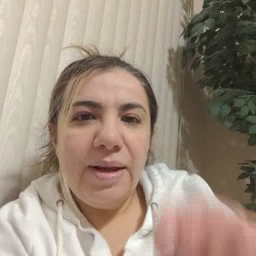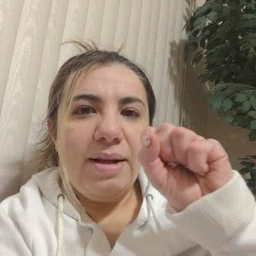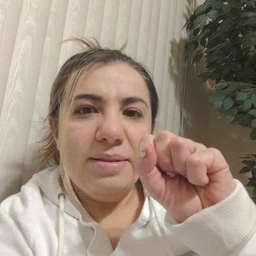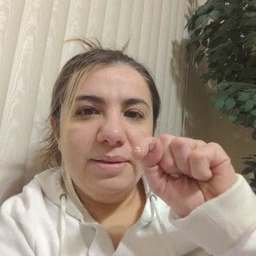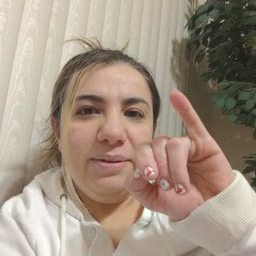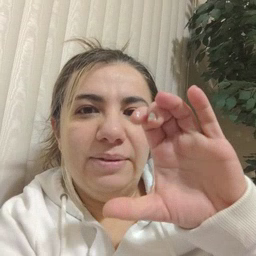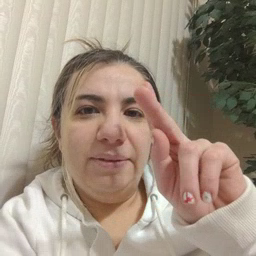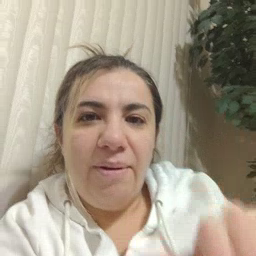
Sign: sticky